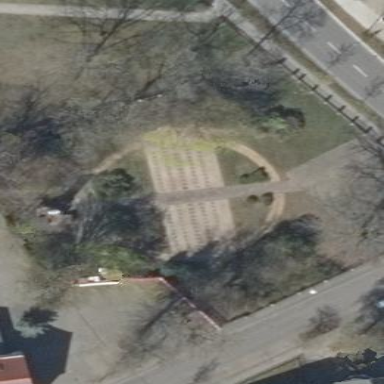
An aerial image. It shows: War cemetery.